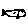
Label: fish